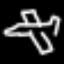
Label: airplane